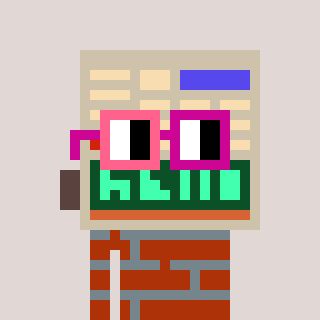
a pixel art character with square pink and red glasses, a calculator-shaped head and a hotbrown-colored body on a warm background